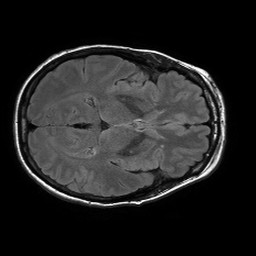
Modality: FLAIR
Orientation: axial
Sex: female
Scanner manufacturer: philips
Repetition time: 11 s
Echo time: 0.125 s